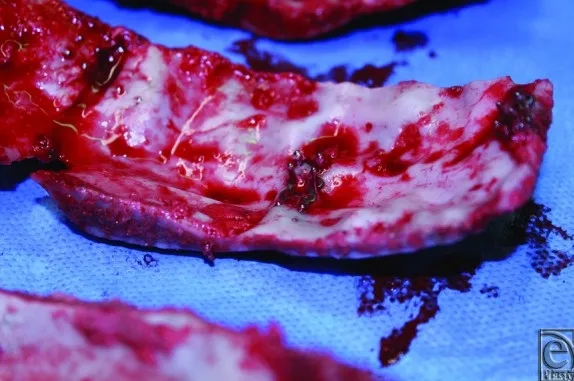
Portion of calvarium demonstrating migration of plates and screws.
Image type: medical_photograph (other_medical_photograph)